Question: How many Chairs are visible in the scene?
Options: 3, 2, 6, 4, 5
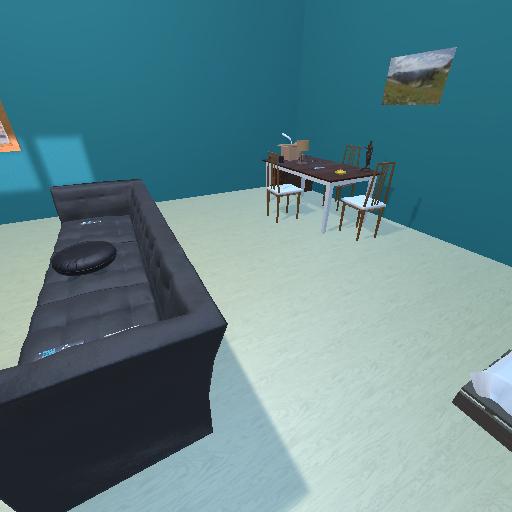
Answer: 3